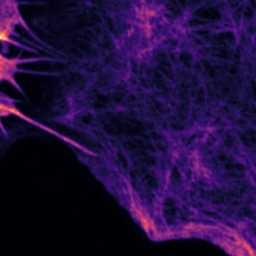
Label: Super-resolution F-actin image